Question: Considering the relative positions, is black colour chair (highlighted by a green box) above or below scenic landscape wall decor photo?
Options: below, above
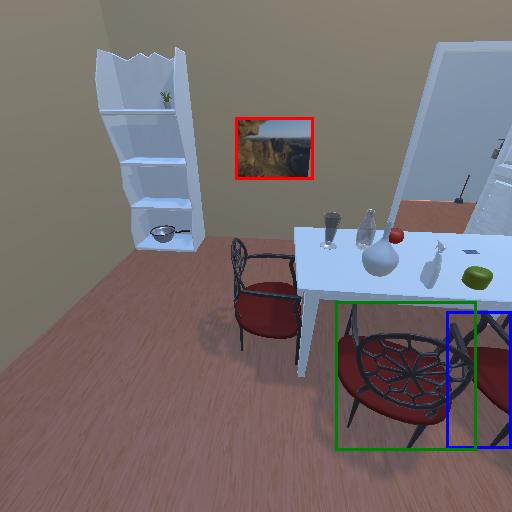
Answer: below